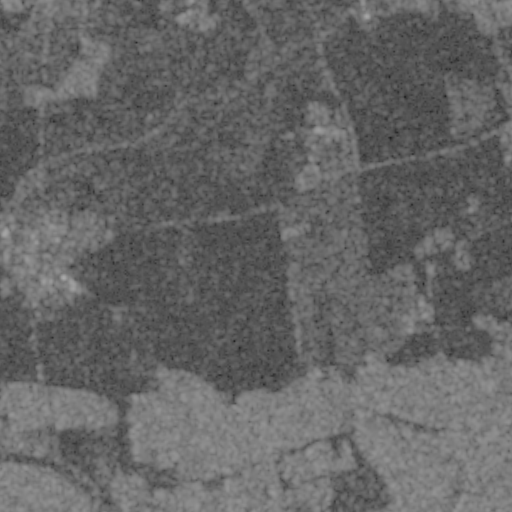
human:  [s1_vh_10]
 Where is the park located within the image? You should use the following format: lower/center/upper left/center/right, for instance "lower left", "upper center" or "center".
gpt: The park is located in the center left of the image.
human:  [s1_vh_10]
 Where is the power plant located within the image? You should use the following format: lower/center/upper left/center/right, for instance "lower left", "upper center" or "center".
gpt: The power plant is located in the upper center of the image.
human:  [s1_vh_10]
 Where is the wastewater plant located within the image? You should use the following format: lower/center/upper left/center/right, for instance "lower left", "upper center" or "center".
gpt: The wastewater plant is located in the upper right of the image.
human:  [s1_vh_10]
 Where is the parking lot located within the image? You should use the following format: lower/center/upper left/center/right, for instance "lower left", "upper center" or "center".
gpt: There is no parking lot in the image.

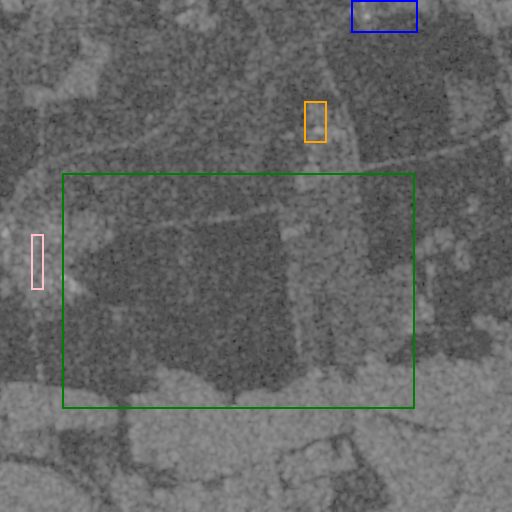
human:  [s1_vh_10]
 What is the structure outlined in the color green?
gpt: The structure outlined in green is a crop field.
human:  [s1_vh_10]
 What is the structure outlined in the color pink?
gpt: The structure outlined in pink is a park.
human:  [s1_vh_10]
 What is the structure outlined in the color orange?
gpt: The structure outlined in orange is a power plant.
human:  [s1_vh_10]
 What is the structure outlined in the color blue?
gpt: The structure outlined in blue is a wastewater plant.
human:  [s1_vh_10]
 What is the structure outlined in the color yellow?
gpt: There is no yellow outline.